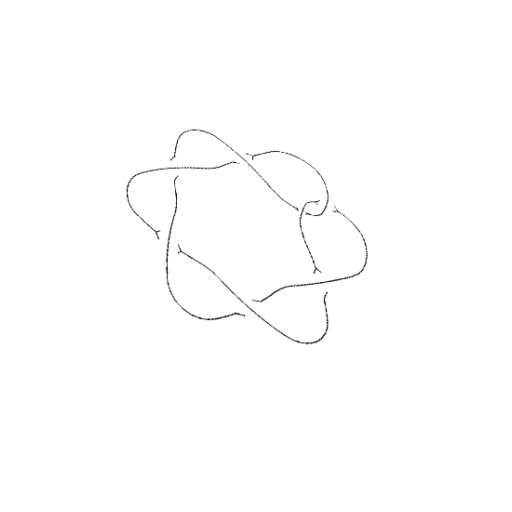
Crossing number: 7